Field crop: maize
Growth stage: 2
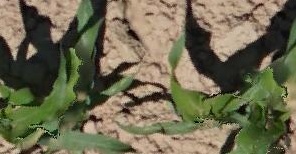
Species: maize